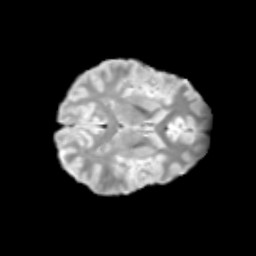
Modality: T2w
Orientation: axial
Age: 11
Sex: female
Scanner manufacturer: siemens
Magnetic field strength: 3 T
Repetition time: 3.8 s
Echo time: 0.07 s